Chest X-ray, PA view. Patient: 39 years old, sex M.
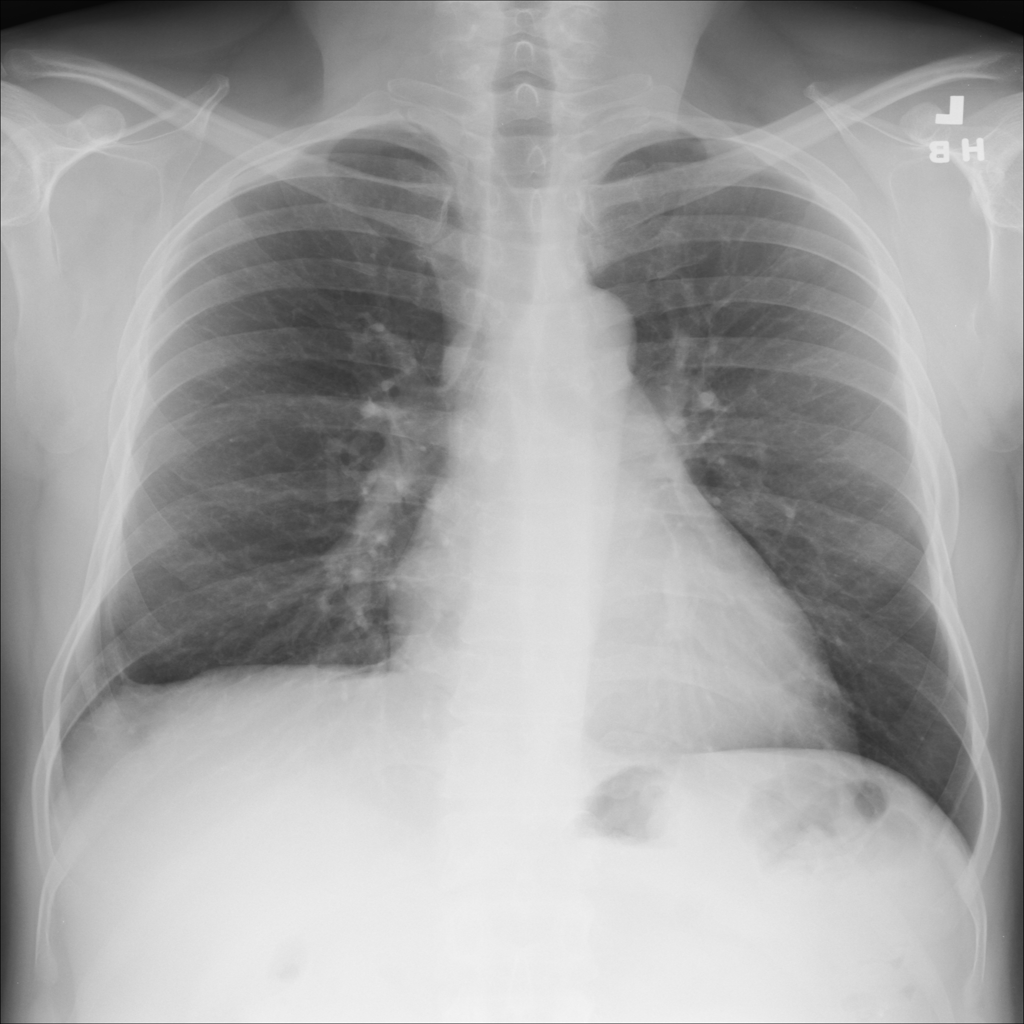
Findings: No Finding